Interaction volume radius: 10 \u00c5
Interaction volume height: 10 \u00c5
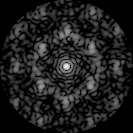
Disorder parameter: 0.6193